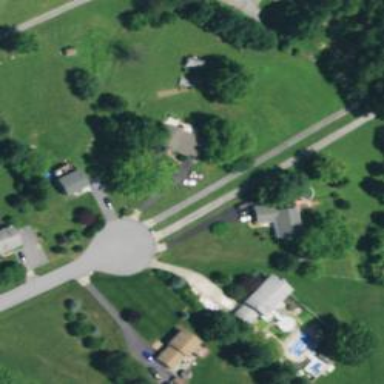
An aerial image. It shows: Driveway.